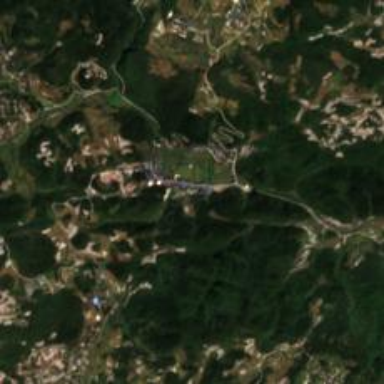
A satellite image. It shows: Ethnic township within town.